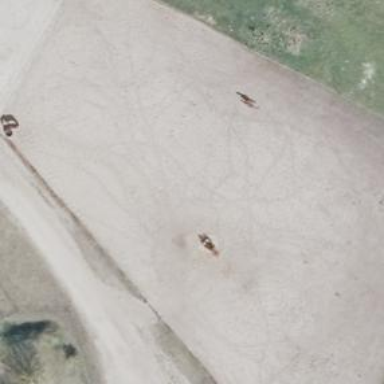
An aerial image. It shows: Leisure land designated for horse riding.